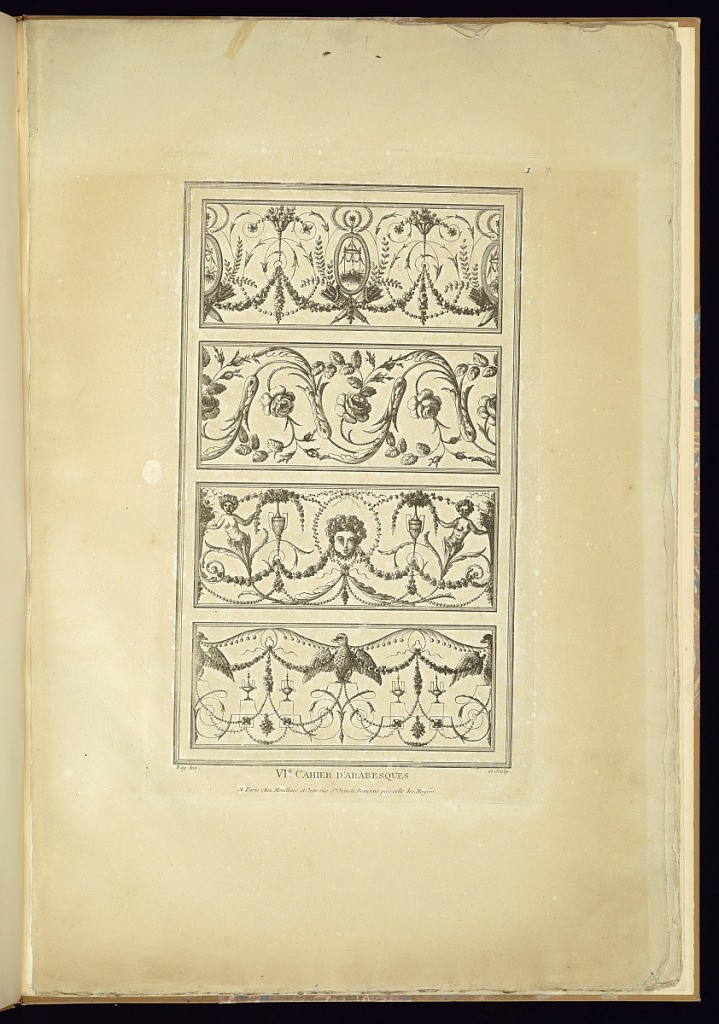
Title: Title Page
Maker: Jean-Baptiste Fay, French, active 1765 – 1790s
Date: late 18th century
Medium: Etching on laid paper
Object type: Print
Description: Title page for a series of designs for ornament with repeating patterns featuring arabesque motifs. The title is lettered below four horizontal designs including festoons of flowers, leaves, fleurons, roundels, flowers, vases, putti, birds quiver of arrows, beads, feathers, and rosettes. The plate is numbered and signed.